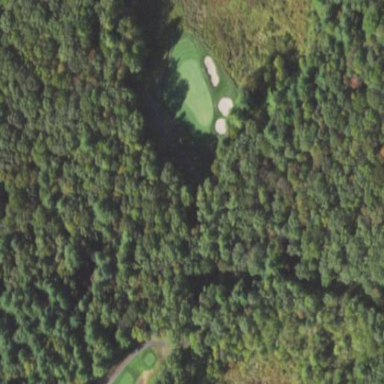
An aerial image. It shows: Rough area on grassy golf course.